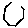
Label: hexagon